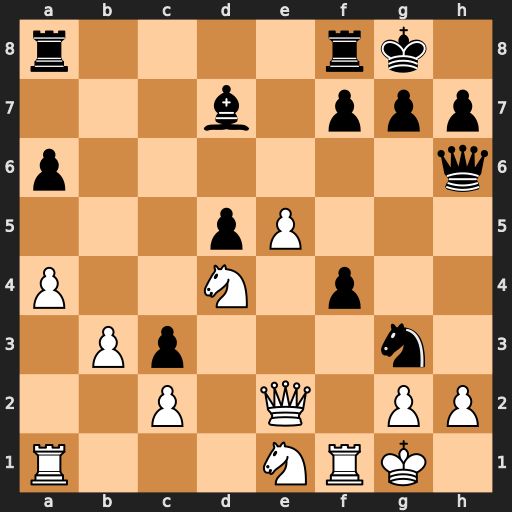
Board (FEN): r4rk1/3b1ppp/p6q/3pP3/P2N1p2/1Pp3n1/2P1Q1PP/R3NRK1
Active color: w
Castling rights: -
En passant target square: -
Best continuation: hxg3 fxg3 Nef3